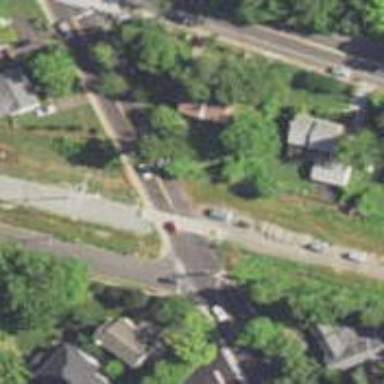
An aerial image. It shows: Marked crossing on the road.